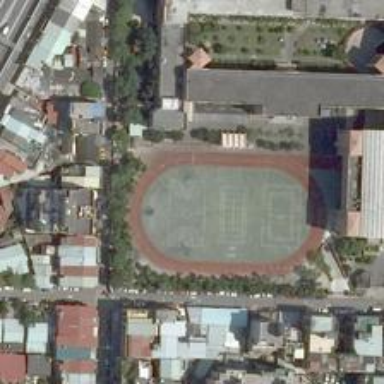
The playground is close to intensive residental area .